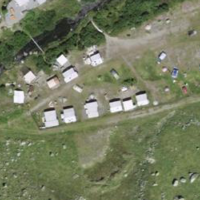
EUNIS habitat code: 23
Species observed at this site:
Lasiocampa quercus